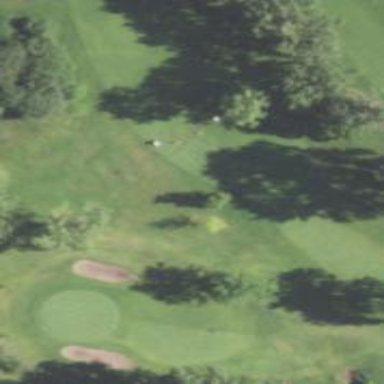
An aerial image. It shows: Golf hole.